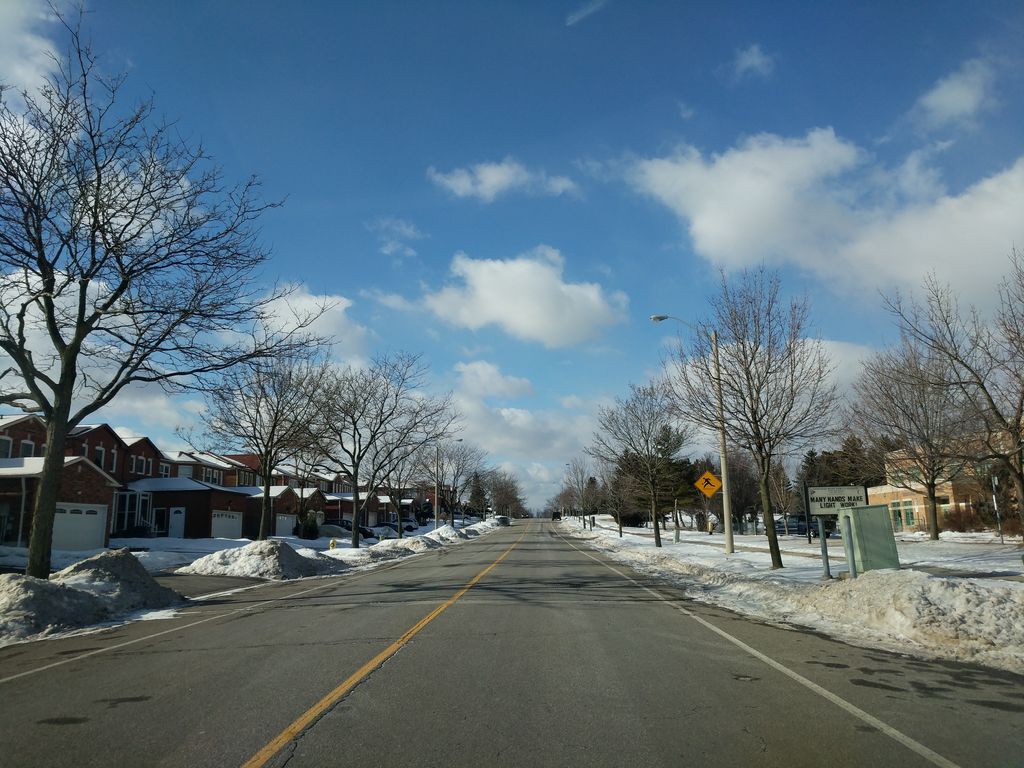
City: toronto